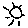
Label: sun